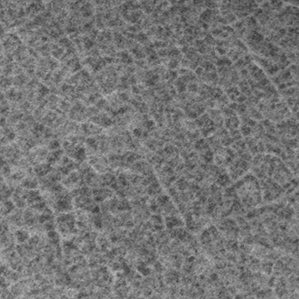
Label: frost